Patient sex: M
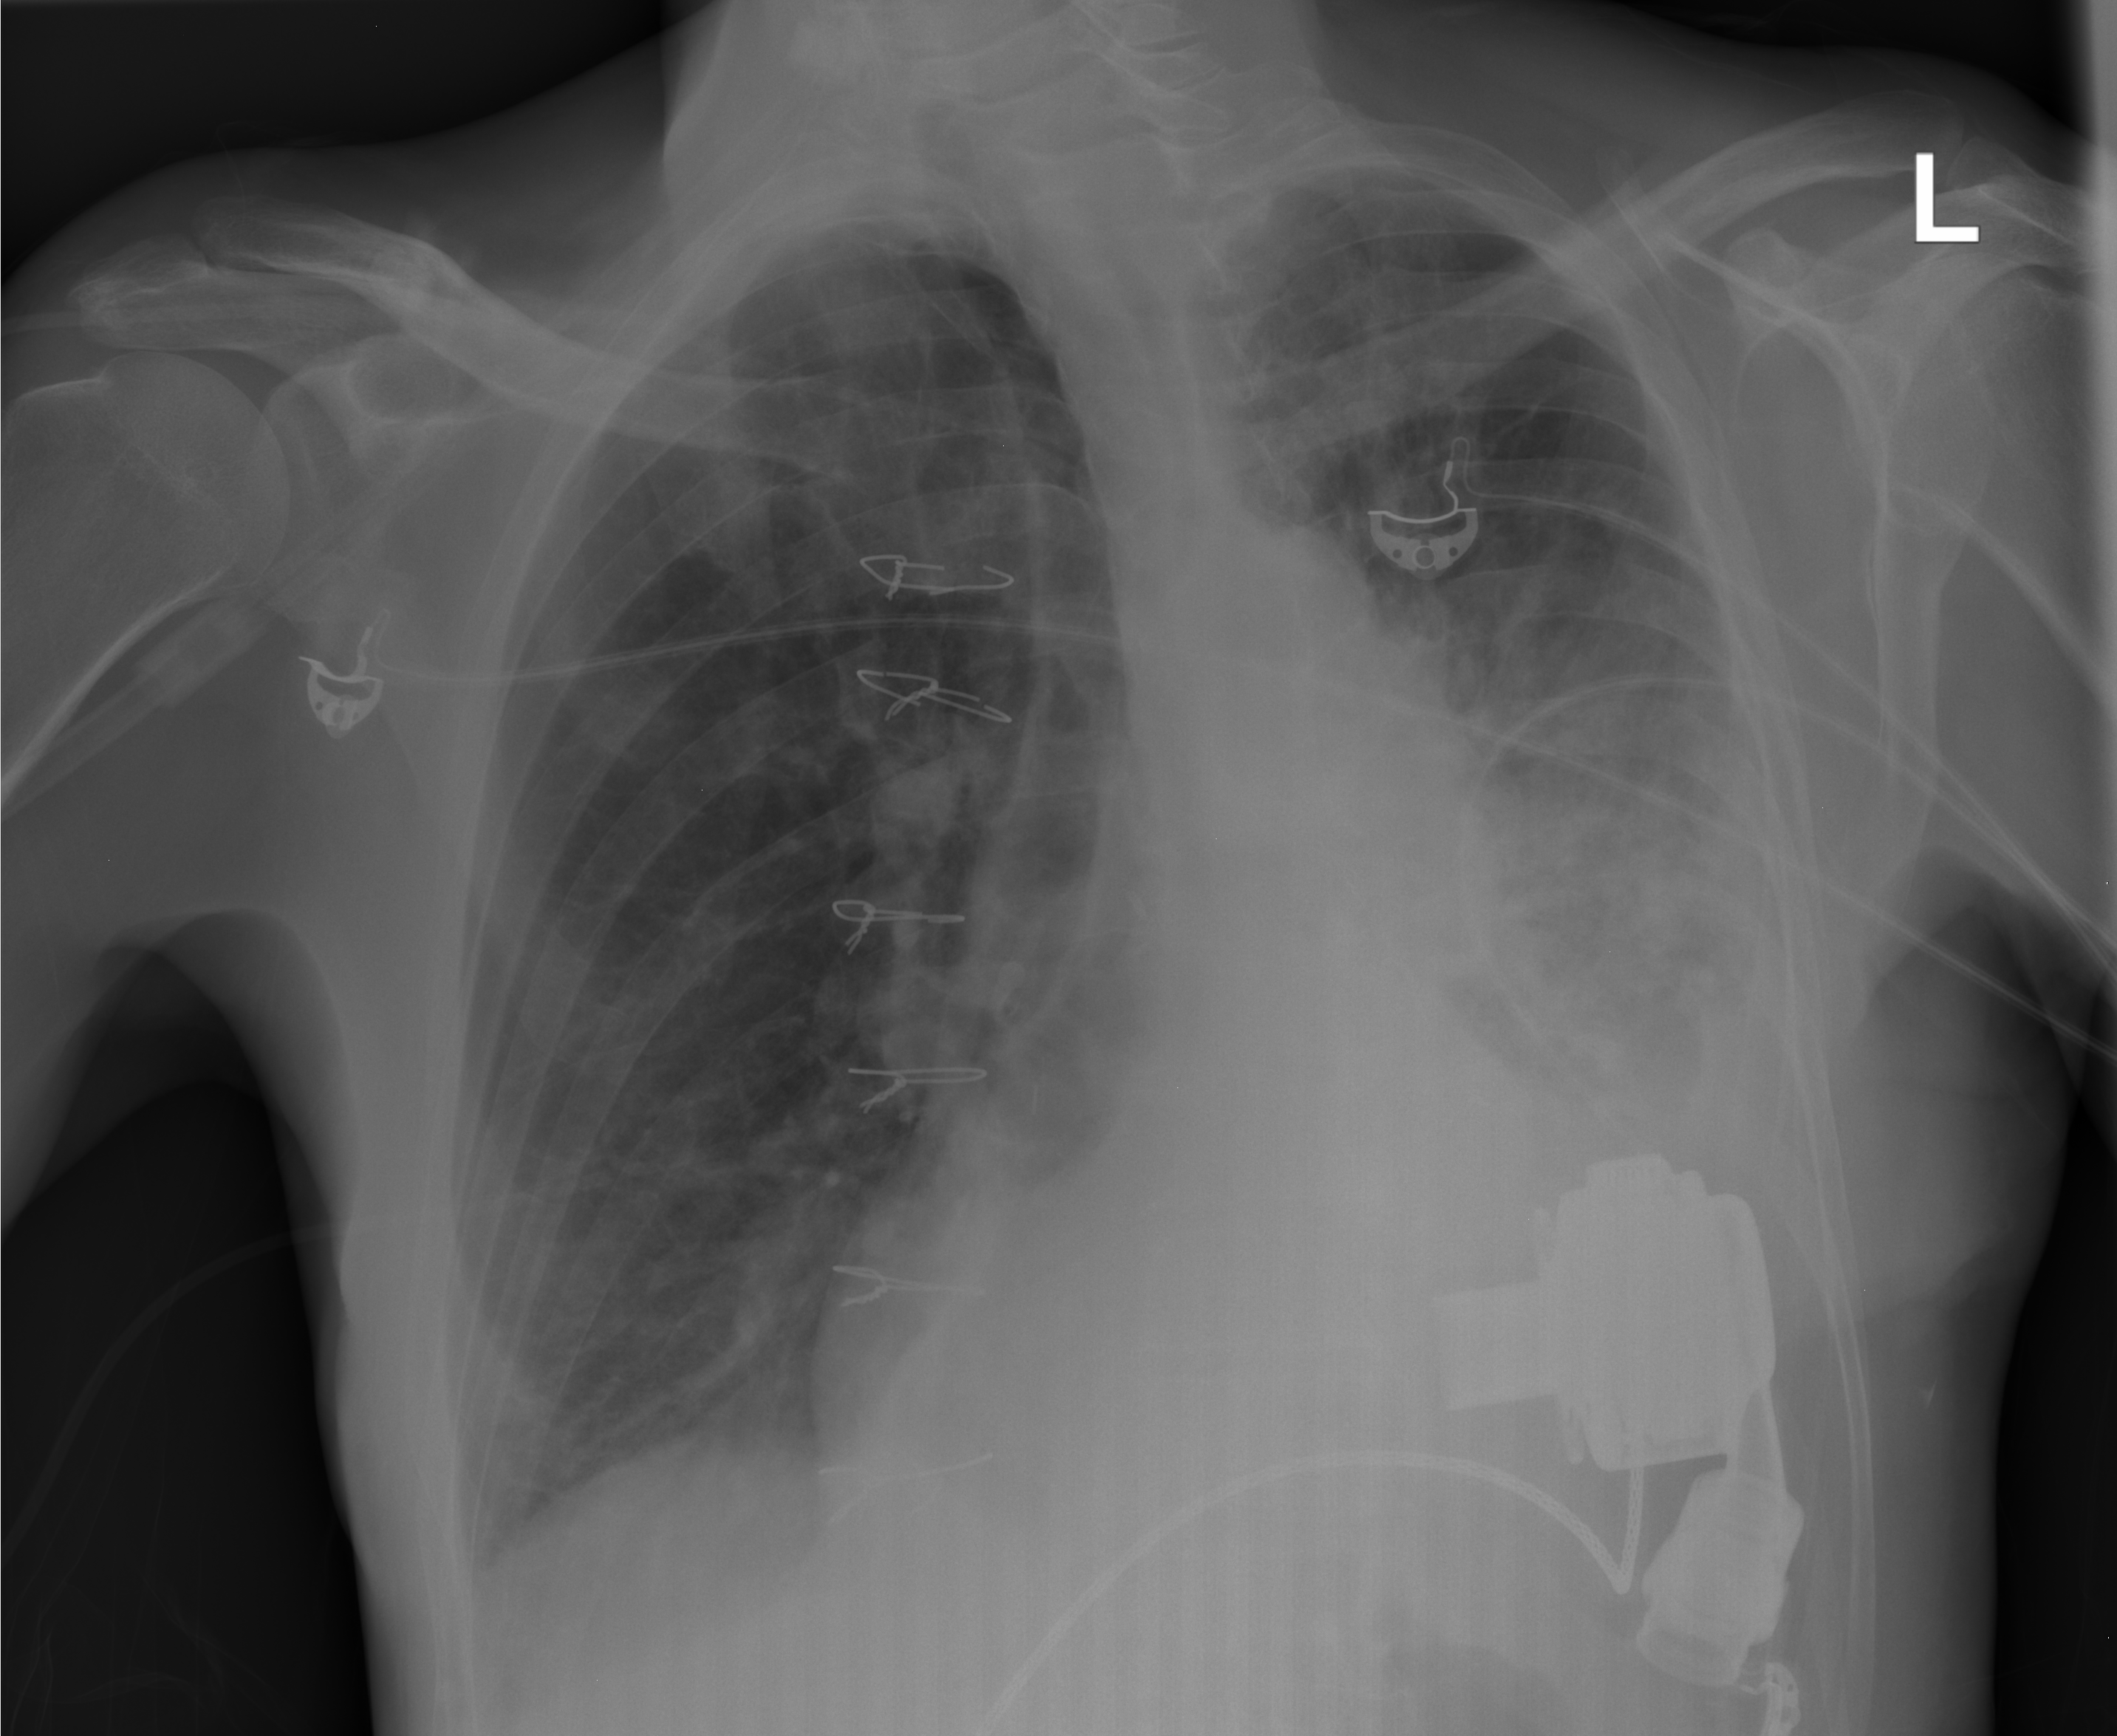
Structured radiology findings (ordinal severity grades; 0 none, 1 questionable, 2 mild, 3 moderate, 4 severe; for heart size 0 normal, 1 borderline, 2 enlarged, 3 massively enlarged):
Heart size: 2
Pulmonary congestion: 2
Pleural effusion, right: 1
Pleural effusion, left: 2
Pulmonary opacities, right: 0
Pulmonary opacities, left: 2
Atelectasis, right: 2
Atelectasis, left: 3